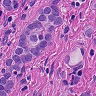
Metastatic tissue present: yes